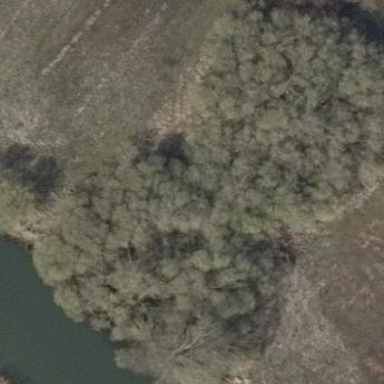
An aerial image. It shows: Swamp in wetland area.